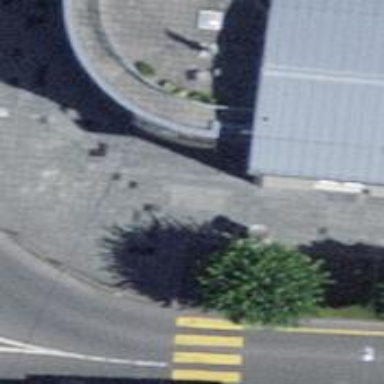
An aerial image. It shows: Bicycle parking area with floor facility.